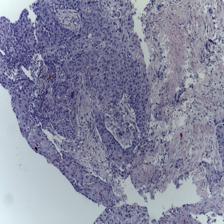
Diagnosis: OSCC